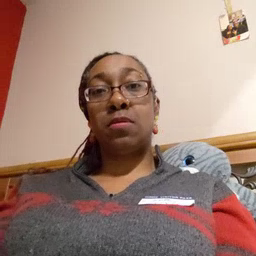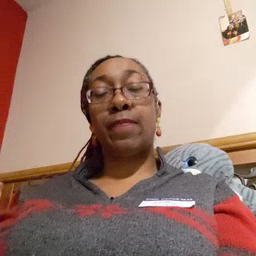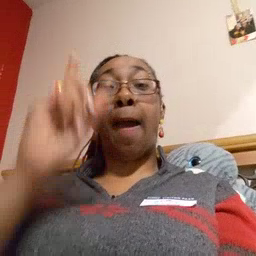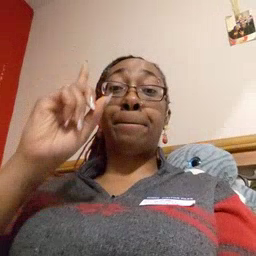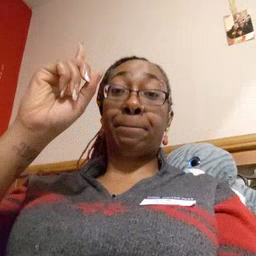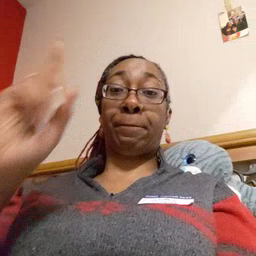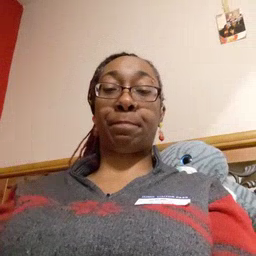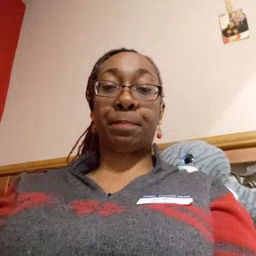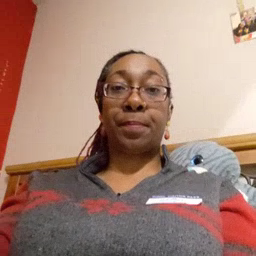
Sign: up